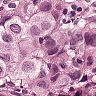
Metastatic tissue present: yes